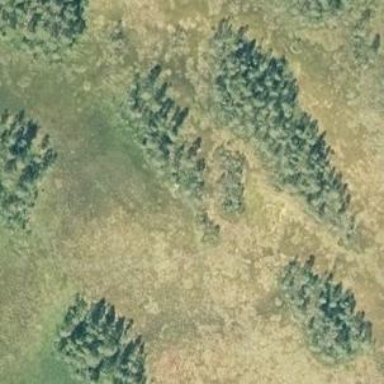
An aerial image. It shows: Serene woodland landscape.